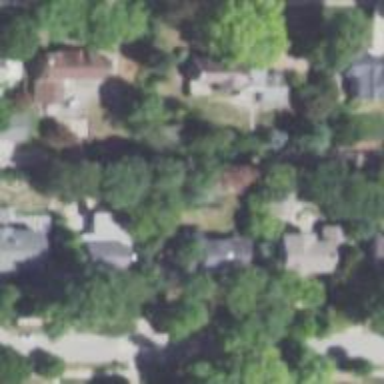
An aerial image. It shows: Alley classified as service road.